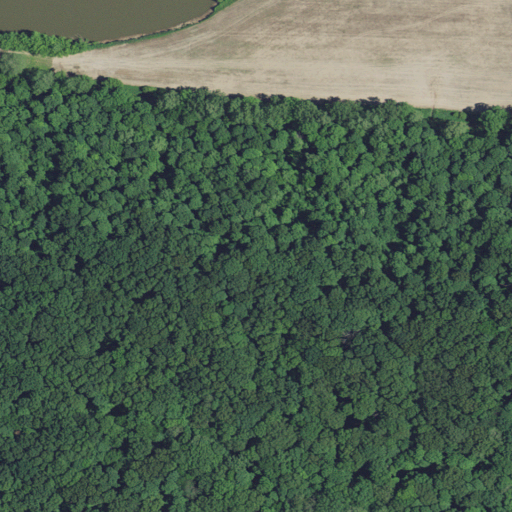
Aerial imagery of ridge(s) in Indiana named Stokey Ridge containing deciduous forest, cultivated crops, mixed forest, open water, and grassland